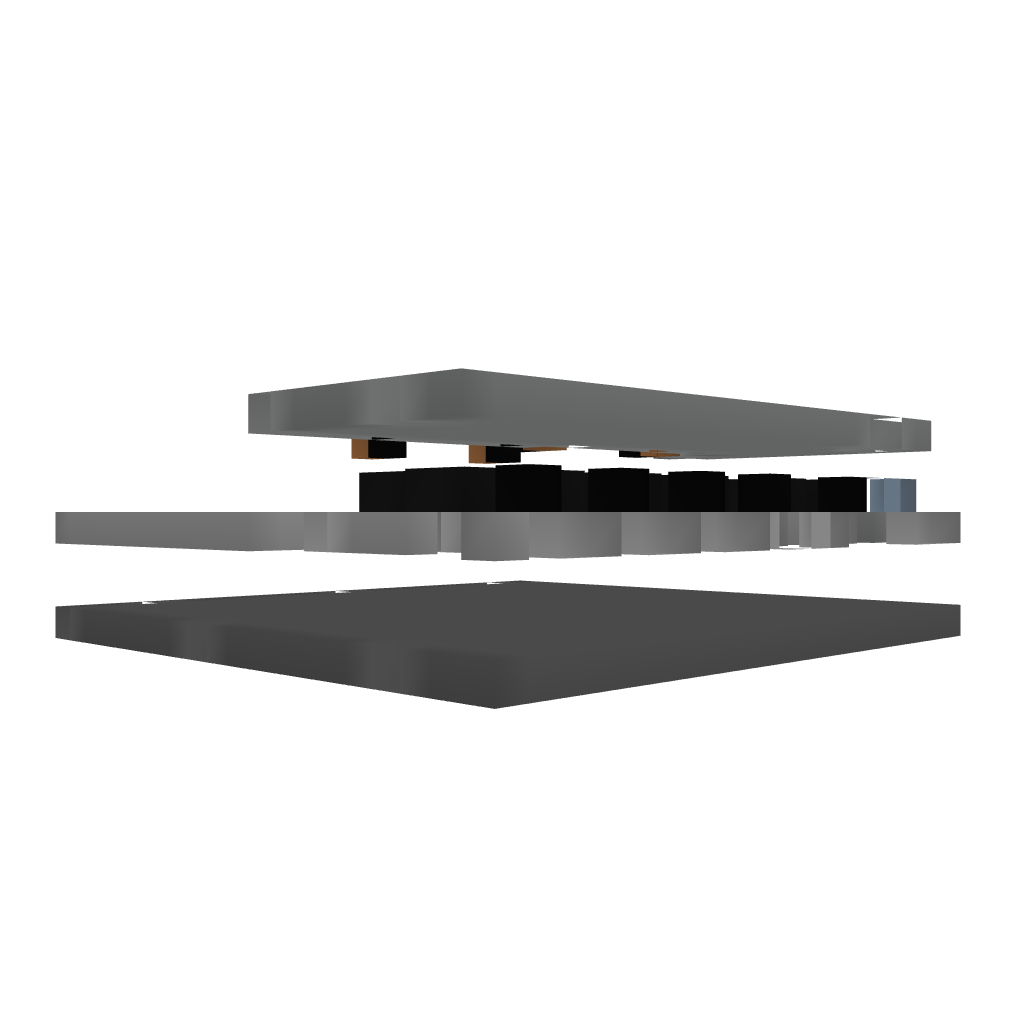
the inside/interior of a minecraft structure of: Door with security